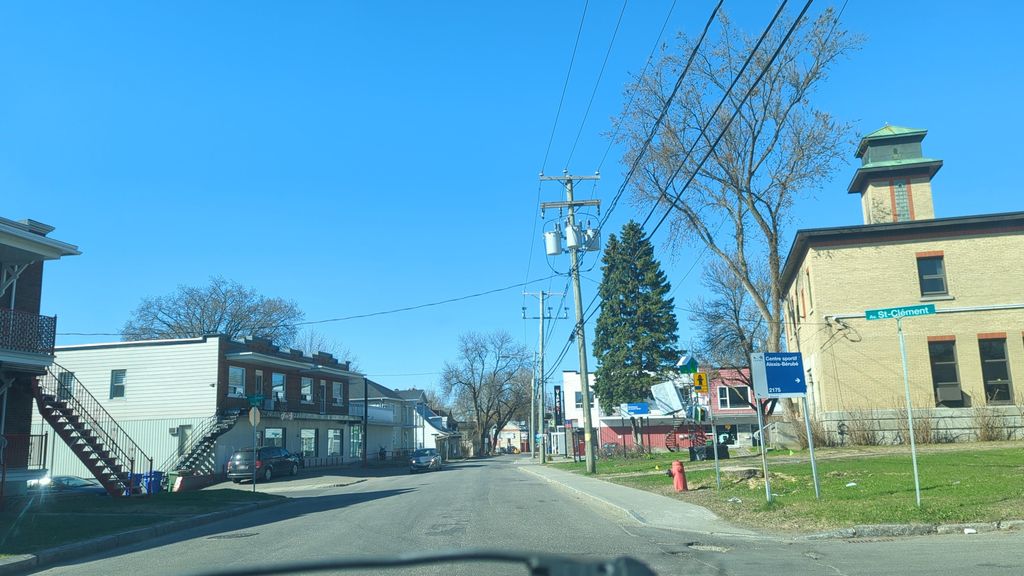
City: quebec_city